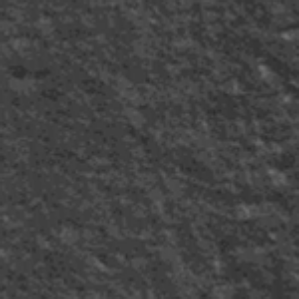
Label: frost